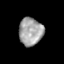
Tissue: skin
Cell type: Epithelial cells
Senescence score: 0.2242
Nuclear area (px): 649
Mean DAPI intensity: 163.225